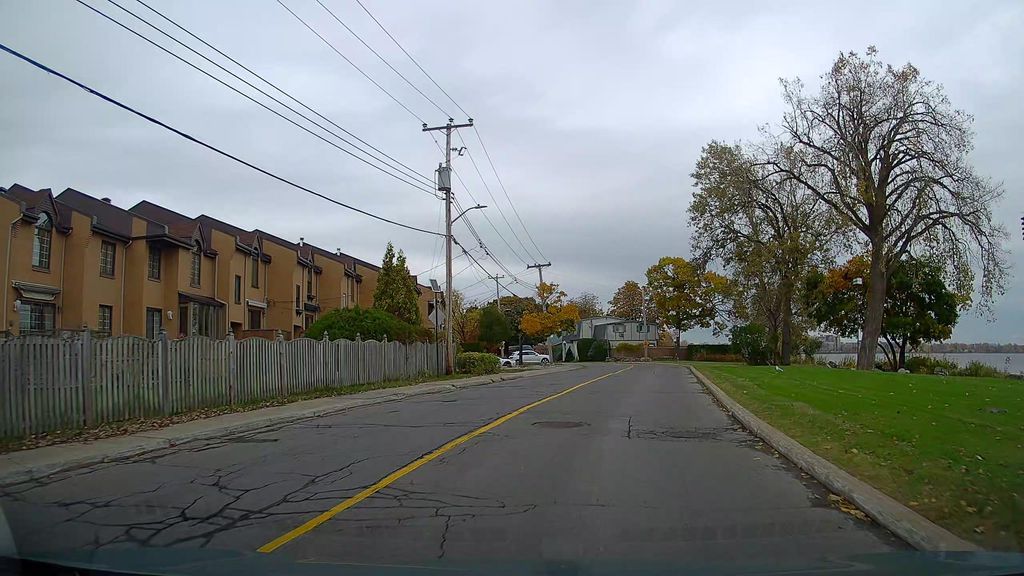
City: montreal